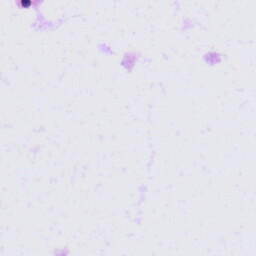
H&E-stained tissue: Tonsil